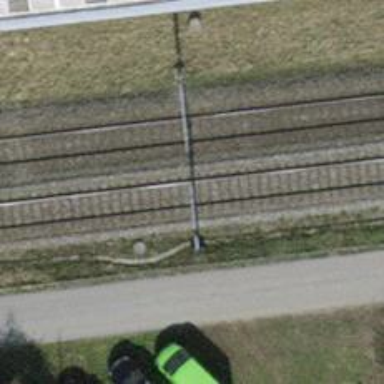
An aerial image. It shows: Solitary milestone along the railway.